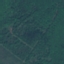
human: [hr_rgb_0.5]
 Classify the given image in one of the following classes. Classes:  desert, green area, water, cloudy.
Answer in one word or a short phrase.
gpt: green area